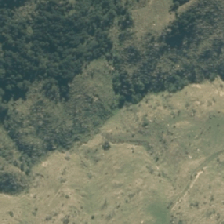
Land cover: grose_broom